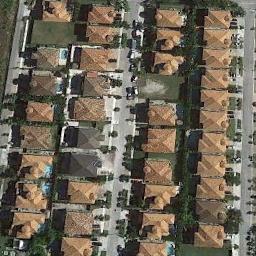
Label: residential